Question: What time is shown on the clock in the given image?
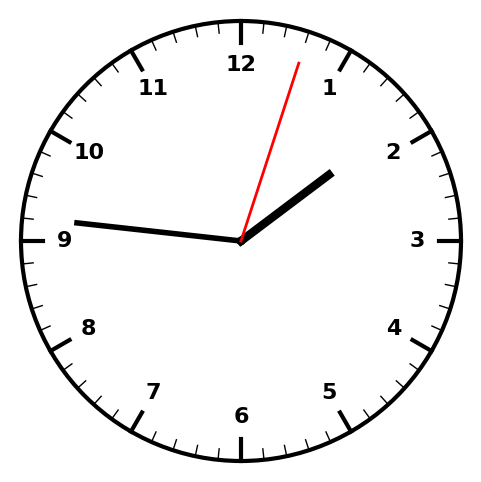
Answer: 01:46:03